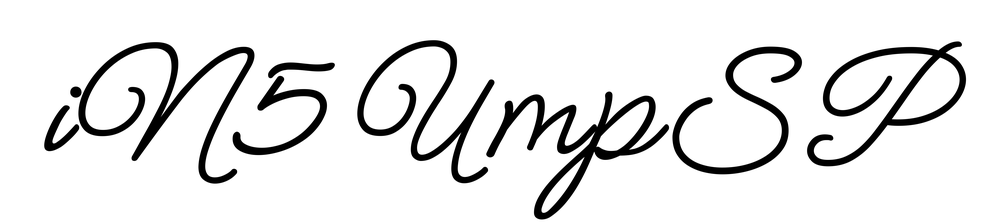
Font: MeowScript-Regular